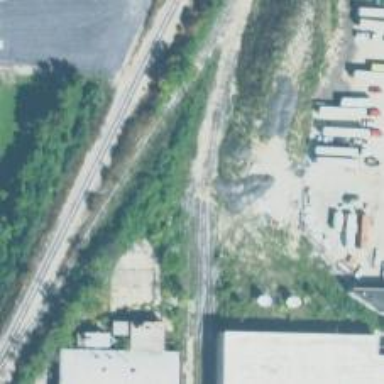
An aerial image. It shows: Abandoned railway.